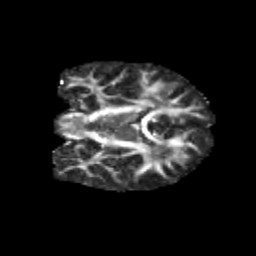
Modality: FA
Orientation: coronal
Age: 10
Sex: male
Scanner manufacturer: siemens
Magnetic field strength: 3 T
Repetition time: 3.8 s
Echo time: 0.07 s